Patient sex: M
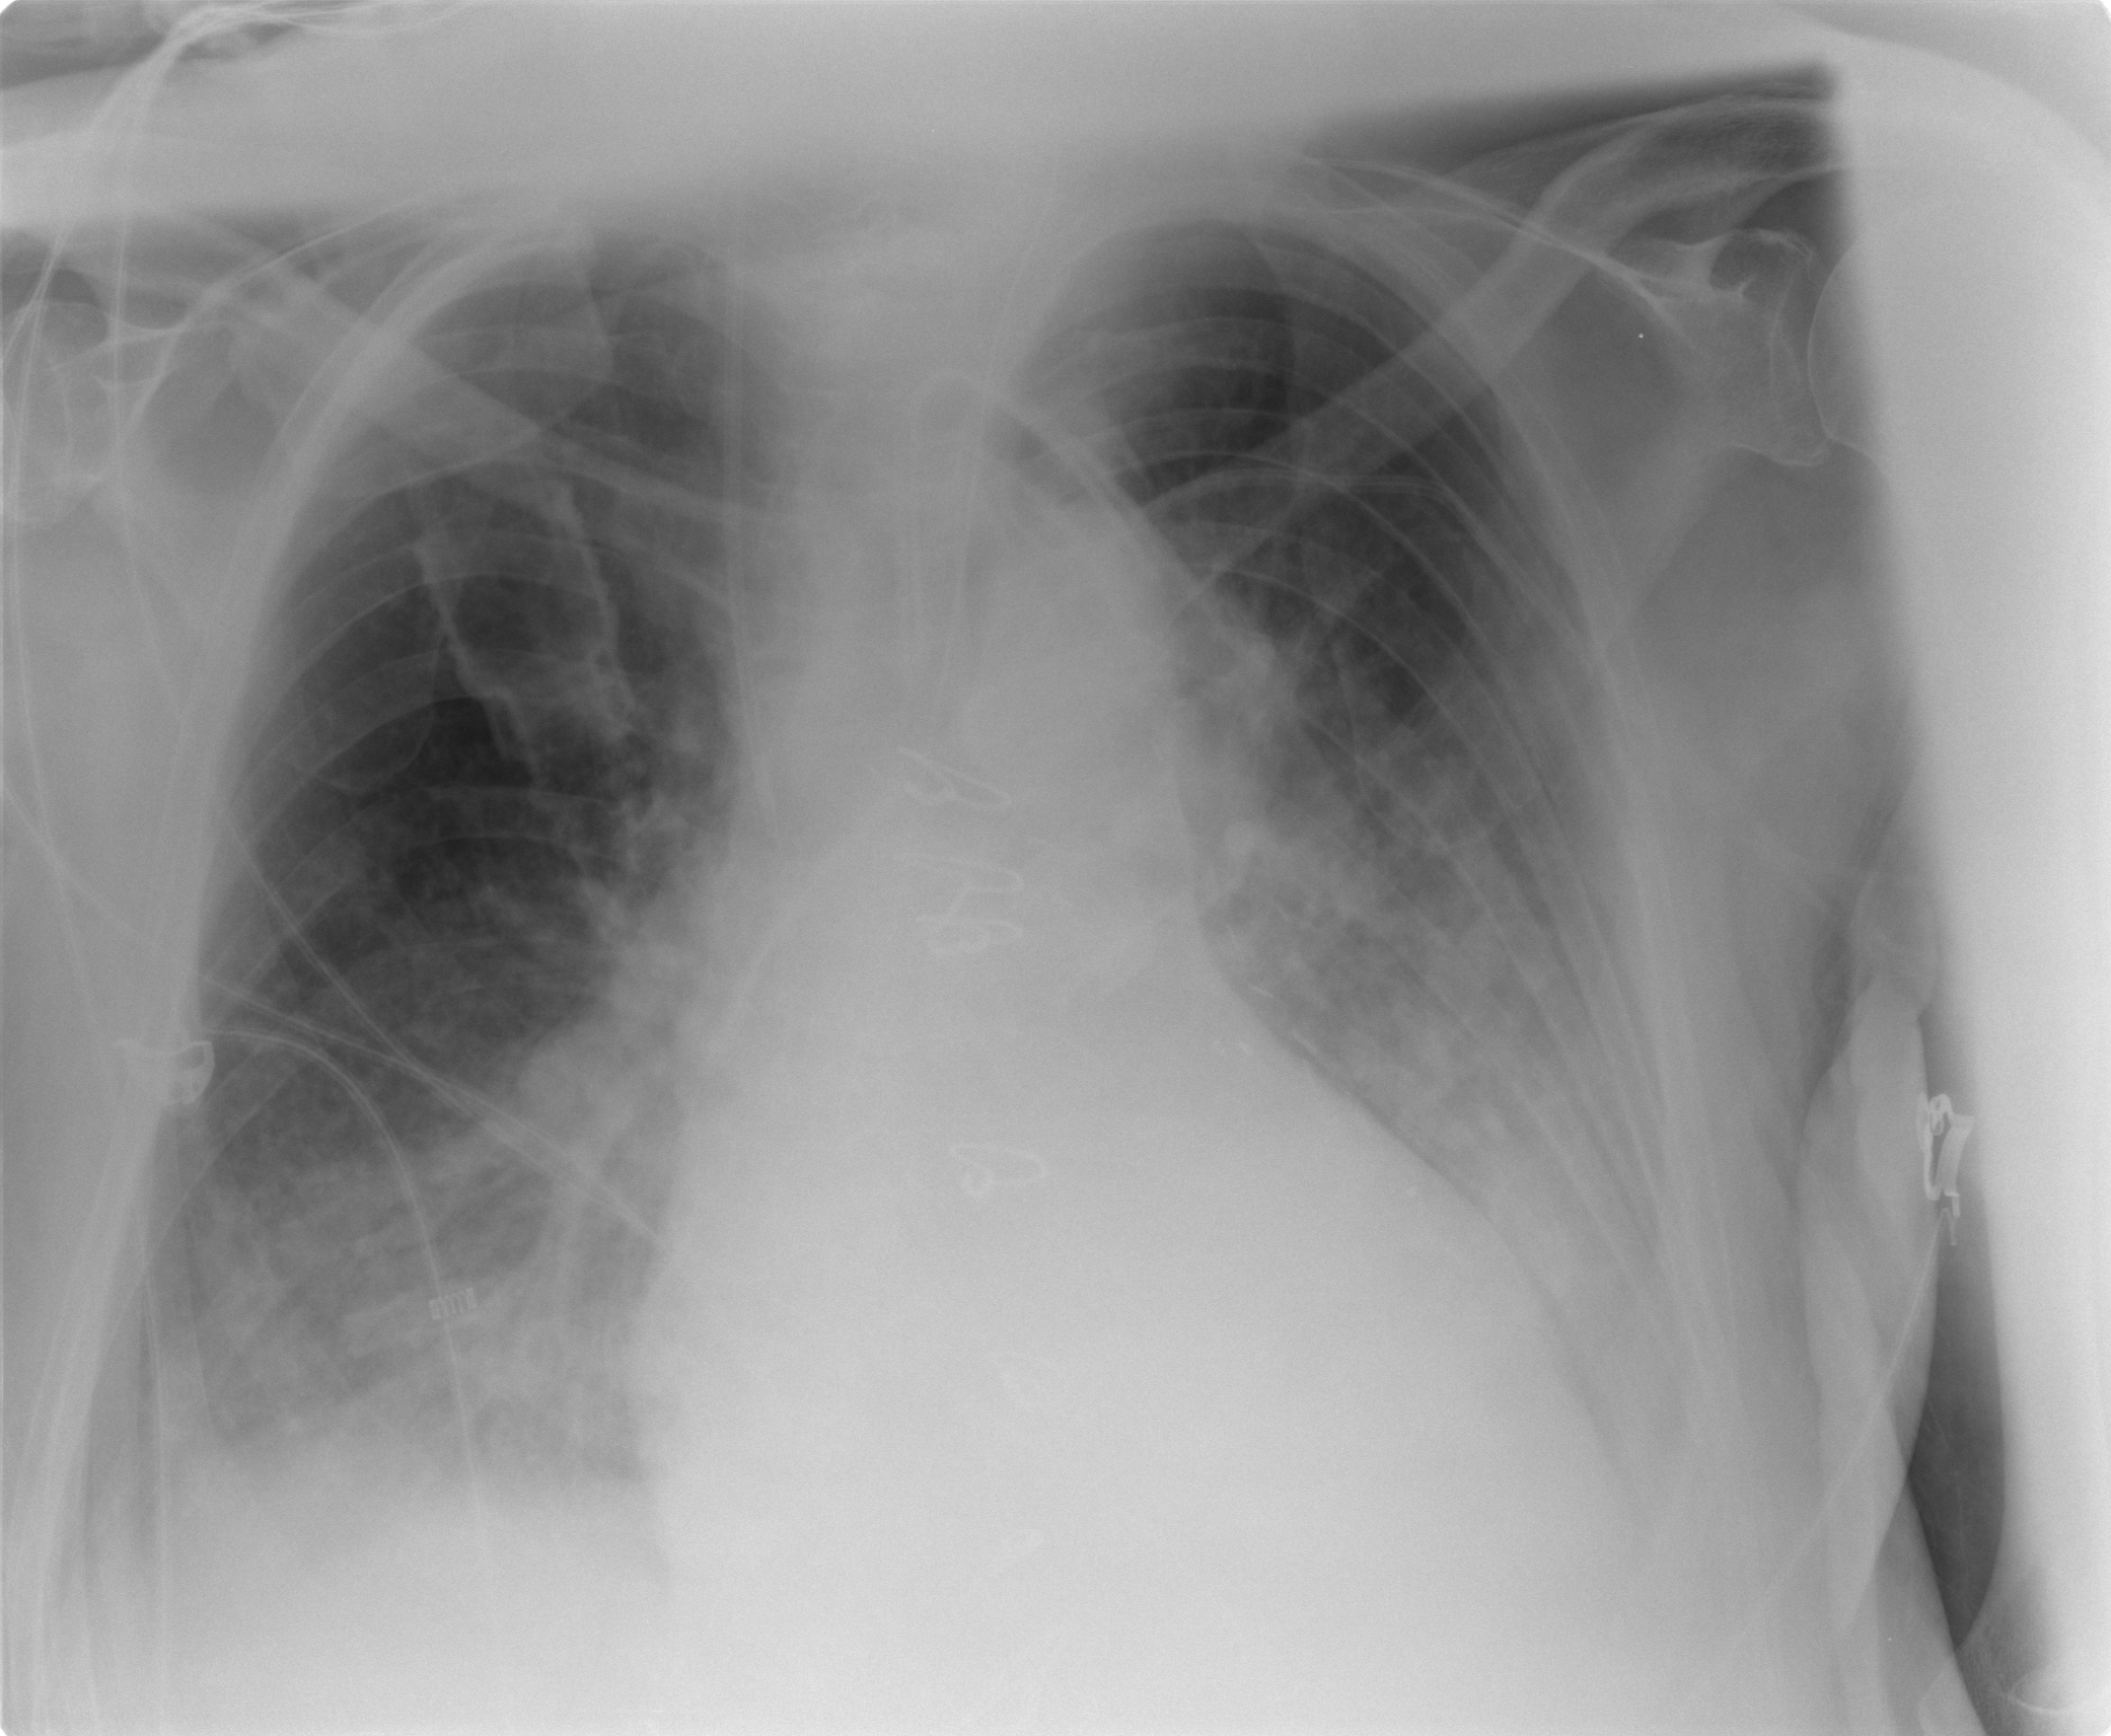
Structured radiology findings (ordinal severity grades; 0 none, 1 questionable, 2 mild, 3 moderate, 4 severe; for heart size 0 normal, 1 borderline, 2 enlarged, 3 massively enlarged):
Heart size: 2
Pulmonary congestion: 2
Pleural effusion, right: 2
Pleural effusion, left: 2
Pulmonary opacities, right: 2
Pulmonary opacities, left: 3
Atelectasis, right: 2
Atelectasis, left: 2